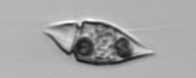
Label: Amphidinium